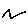
Label: zigzag